三年级 · 度量几何学
计算下面图形的周长。(单位: 厘米)

8
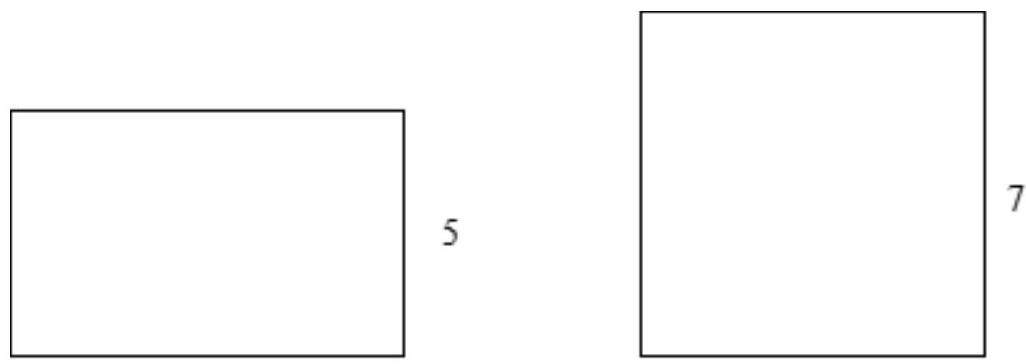
答案: 26 厘米; 28 厘米

【分析】图形分别为长方形和正方形, 根据长方形周长 $=($ 长+宽 $) \times 2$, 正方形周长 $=$ 边长 $\times 4$ 进行计算即可。

【详解】 $(8+5) \times 2$

$=13 \times 2$

$=26($ 厘米 $)$

所以长方形周长是 26 厘米

$7 \times 4=28$ (厘米)

所以正方形周长是 28 厘米